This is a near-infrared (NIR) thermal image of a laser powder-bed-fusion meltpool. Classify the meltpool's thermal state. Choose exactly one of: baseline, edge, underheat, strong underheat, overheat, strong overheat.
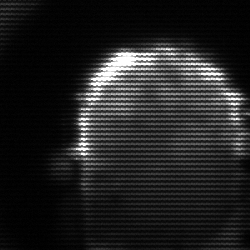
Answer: baseline